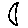
Label: moon